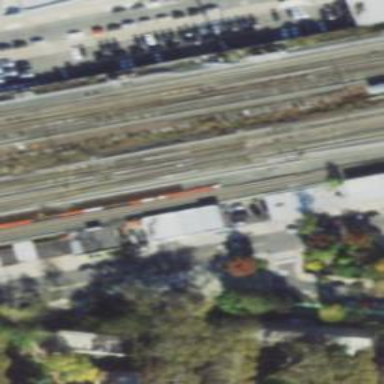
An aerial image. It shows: Electrified rail for trains.